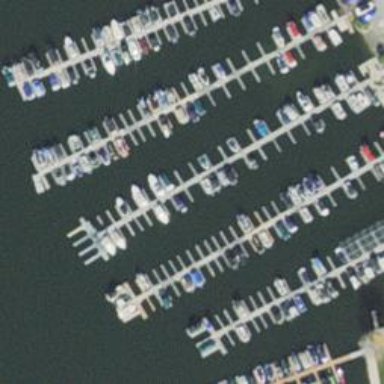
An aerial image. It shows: Man-made pier.